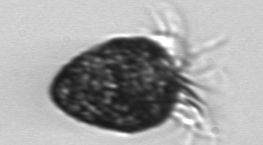
Label: Strombidium_morphotype2